Question: I am quite happy about how the standard AlertDialog looks. With a "yes-button", and a "no-button".
However I want my AlertDialog to also have a switch with a listener. As I understand it I need to create my own custom AlertDialog to achieve this.
My question is can I find the XML file for the standard AlertDialog and its buttons?
I know how to create a custom alert dialog. I am looking for the XML to the standard alert dialog. So that I can build my custom alert dialog with that as the template.

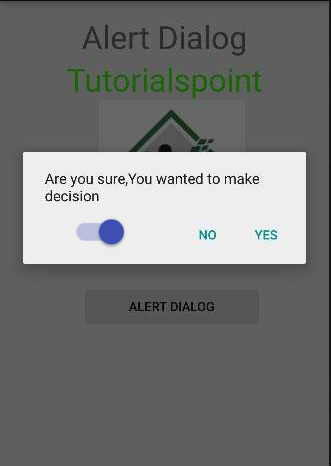
Answer: Here is the 'xml' of the standard AlertDialog retrieved from the standard 'jar' file of the 'AndroidX AppCompat library':
### abc_alert_dialog_material.xml
'''
<?xml version="1.0" encoding="utf-8"?>
<!--
Copyright (C) 2015 The Android Open Source Project
Licensed under the Apache License, Version 2.0 (the "License");
you may not use this file except in compliance with the License.
You may obtain a copy of the License at
http://www.apache.org/licenses/LICENSE-2.0
Unless required by applicable law or agreed to in writing, software
distributed under the License is distributed on an "AS IS" BASIS,
WITHOUT WARRANTIES OR CONDITIONS OF ANY KIND, either express or implied.
See the License for the specific language governing permissions and
limitations under the License.
-->
<androidx.appcompat.widget.AlertDialogLayout
xmlns:android="http://schemas.android.com/apk/res/android"
android:id="@+id/parentPanel"
android:layout_width="match_parent"
android:layout_height="wrap_content"
android:gravity="start|left|top"
android:orientation="vertical">
<include layout="@layout/abc_alert_dialog_title_material"/>
<FrameLayout
android:id="@+id/contentPanel"
android:layout_width="match_parent"
android:layout_height="wrap_content"
android:minHeight="48dp">
<View android:id="@+id/scrollIndicatorUp"
android:layout_width="match_parent"
android:layout_height="1dp"
android:layout_gravity="top"
android:background="?attr/colorControlHighlight"
android:visibility="gone"/>
<androidx.core.widget.NestedScrollView
android:id="@+id/scrollView"
android:layout_width="match_parent"
android:layout_height="wrap_content"
android:clipToPadding="false">
<LinearLayout
android:layout_width="match_parent"
android:layout_height="wrap_content"
android:orientation="vertical">
<android.widget.Space
android:id="@+id/textSpacerNoTitle"
android:layout_width="match_parent"
android:layout_height="@dimen/abc_dialog_padding_top_material"
android:visibility="gone"/>
<TextView
android:id="@android:id/message"
style="@style/TextAppearance.AppCompat.Subhead"
android:layout_width="match_parent"
android:layout_height="wrap_content"
android:paddingLeft="?attr/dialogPreferredPadding"
android:paddingRight="?attr/dialogPreferredPadding"/>
<android.widget.Space
android:id="@+id/textSpacerNoButtons"
android:layout_width="match_parent"
android:layout_height="@dimen/abc_dialog_padding_top_material"
android:visibility="gone"/>
</LinearLayout>
</androidx.core.widget.NestedScrollView>
<View android:id="@+id/scrollIndicatorDown"
android:layout_width="match_parent"
android:layout_height="1dp"
android:layout_gravity="bottom"
android:background="?attr/colorControlHighlight"
android:visibility="gone"/>
</FrameLayout>
<FrameLayout
android:id="@+id/customPanel"
android:layout_width="match_parent"
android:layout_height="wrap_content"
android:minHeight="48dp">
<FrameLayout
android:id="@+id/custom"
android:layout_width="match_parent"
android:layout_height="wrap_content"/>
</FrameLayout>
<include layout="@layout/abc_alert_dialog_button_bar_material"
android:layout_width="match_parent"
android:layout_height="wrap_content"/>
</androidx.appcompat.widget.AlertDialogLayout>
'''